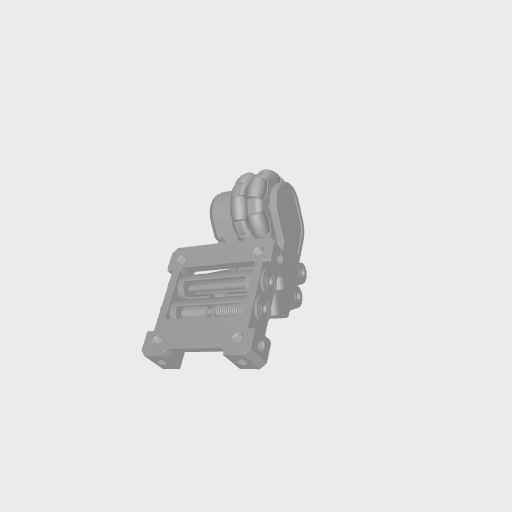
Part: Odometry4Bar